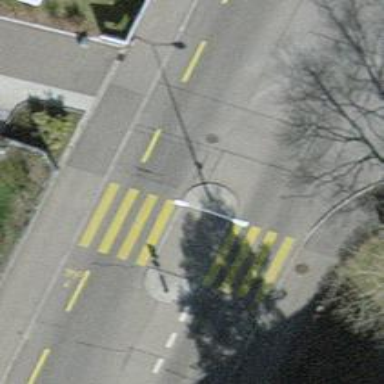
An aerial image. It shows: Footway with zebra crossing.